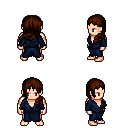
a pixel art fantasy rpg character, male body template, human, light skin, blue robe, white pants, brown left-swept hairstyle, four views (front, back, left, right), 2x2 character sprite sheet, small pixel art, hard edges, no anti-aliasing